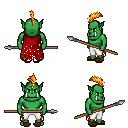
a pixel art fantasy rpg character, male body template, orc, green skin, red tattered cape, white pants, light blonde mohawk hairstyle, brown slippers, spear, four views (front, back, left, right), 2x2 character sprite sheet, small pixel art, hard edges, no anti-aliasing